Question: I have a problem understanding where vertical padding in a widget comes from. The following code
'''
import Tkinter as tk
import tkFont
currentfont = 'Muli'
root = tk.Tk()
# a single frame in root - the prod version has several
timestr = tk.Frame(root)
# the green background is added to show the limits of the Label
timeh = tk.Label(timestr, background='green', text="21")
timem = tk.Label(timestr, background='green', text="45")
timeh.grid(row=0, column=0)
timem.grid(row=0, column=1, sticky=tk.N)
timem.configure(font=(currentfont, 170))
font = tkFont.Font(family=currentfont, size=250, weight="bold")
timeh.configure(font=font)
timestr.grid(row=0, column=0, columnspan=3)
tk.mainloop()
'''
produces

Why is there vertical padding above and below the glyphs? Is there a way to make them vertically fit into the window, similarly to how they fit horizontally?
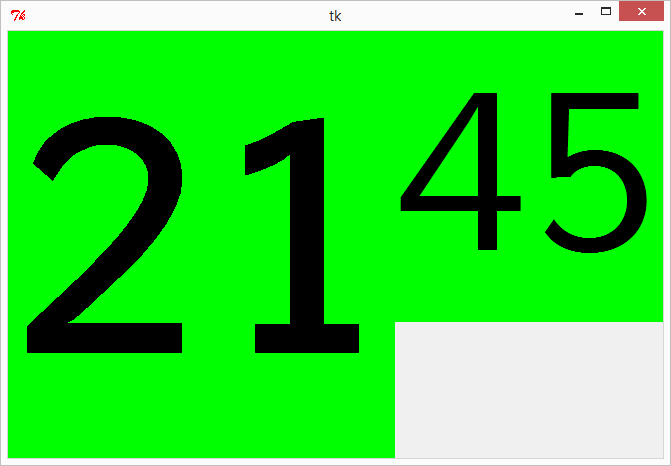
Answer: The padding is likely part of the font, not the widget. Fonts need space above and below the space for average sized characters to make room for <URL>. The larger the font, the more space that is needed . Without the space below, for example, where would the bottom part of a lowercase "g" or "y" go?